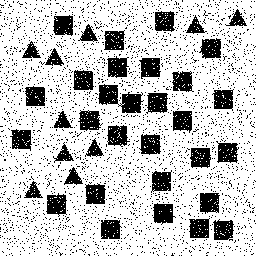
Squares: 28
Triangles: 10
Stars: 0
Total shapes: 38